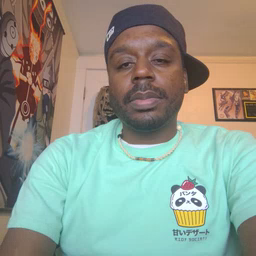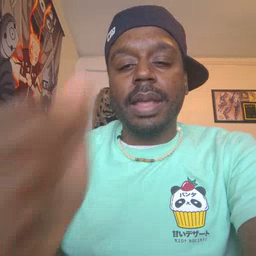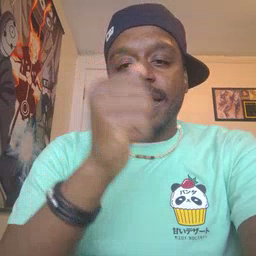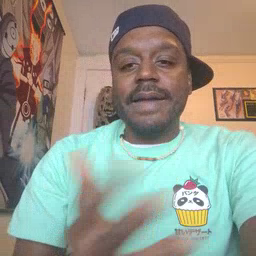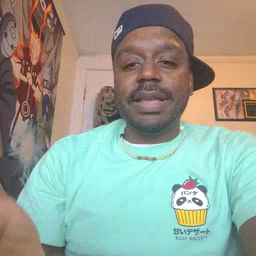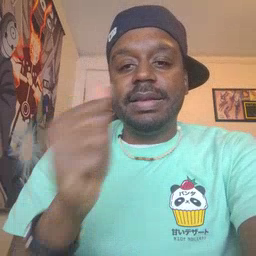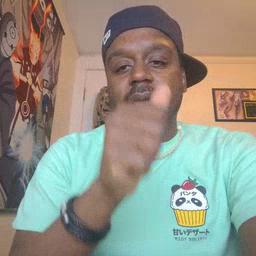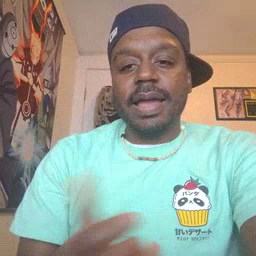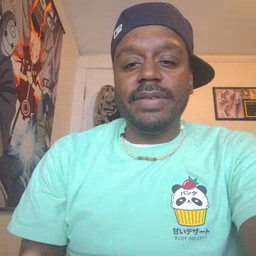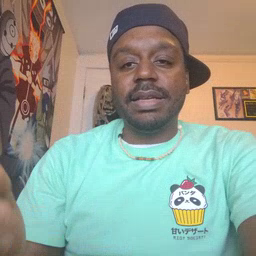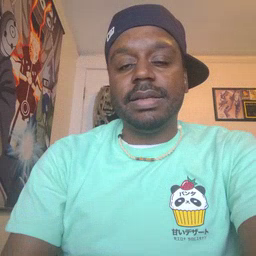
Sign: every